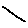
Label: line